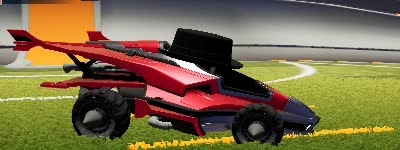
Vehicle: aftershock